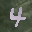
Label: 4